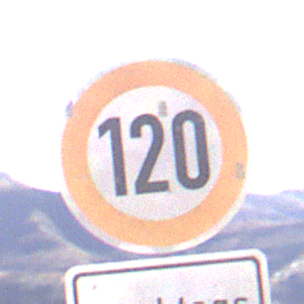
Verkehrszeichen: Geschwindigkeit120
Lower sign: ZeitangabenMitBeschraenkungAufWochentage1
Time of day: Midday
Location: Outdoor (Nature)
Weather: Clear
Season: NotSpecified
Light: Natural